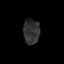
Tissue: prostate
Cell type: Epithelial cells
Senescence score: 0.1818
Nuclear area (px): 403
Mean DAPI intensity: 49.603